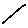
Label: line